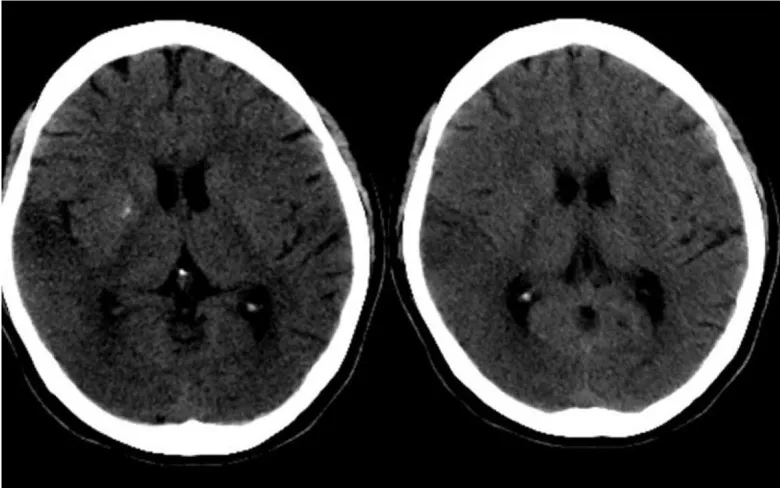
Cranial CT of the patient. On the day of the episode, cranial CT showed low density in the right temporo-parietal lobe and symmetric calcification in bilateral basal ganglia areas.
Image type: radiology (ct)